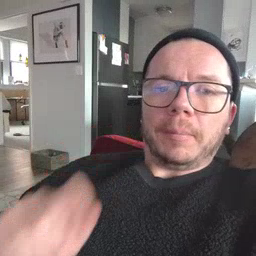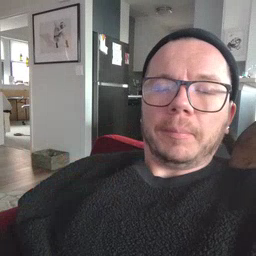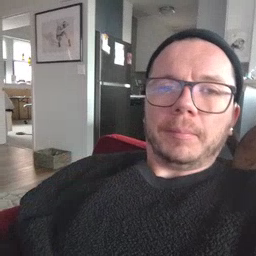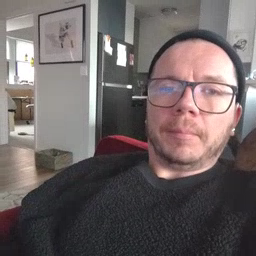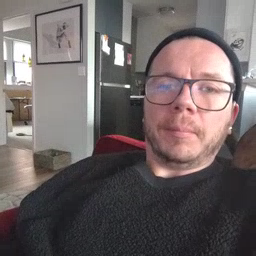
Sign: potty